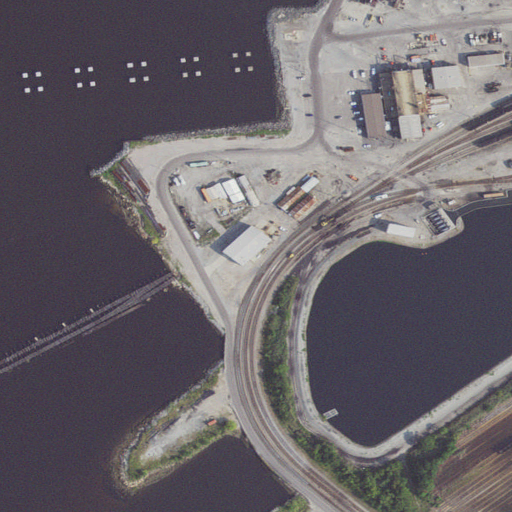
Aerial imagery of cape in Virginia named Lamberts Point containing open water, high intensity development, medium intensity development, low intensity development, and barren land